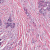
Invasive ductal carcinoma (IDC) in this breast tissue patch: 1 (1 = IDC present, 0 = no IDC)